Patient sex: M
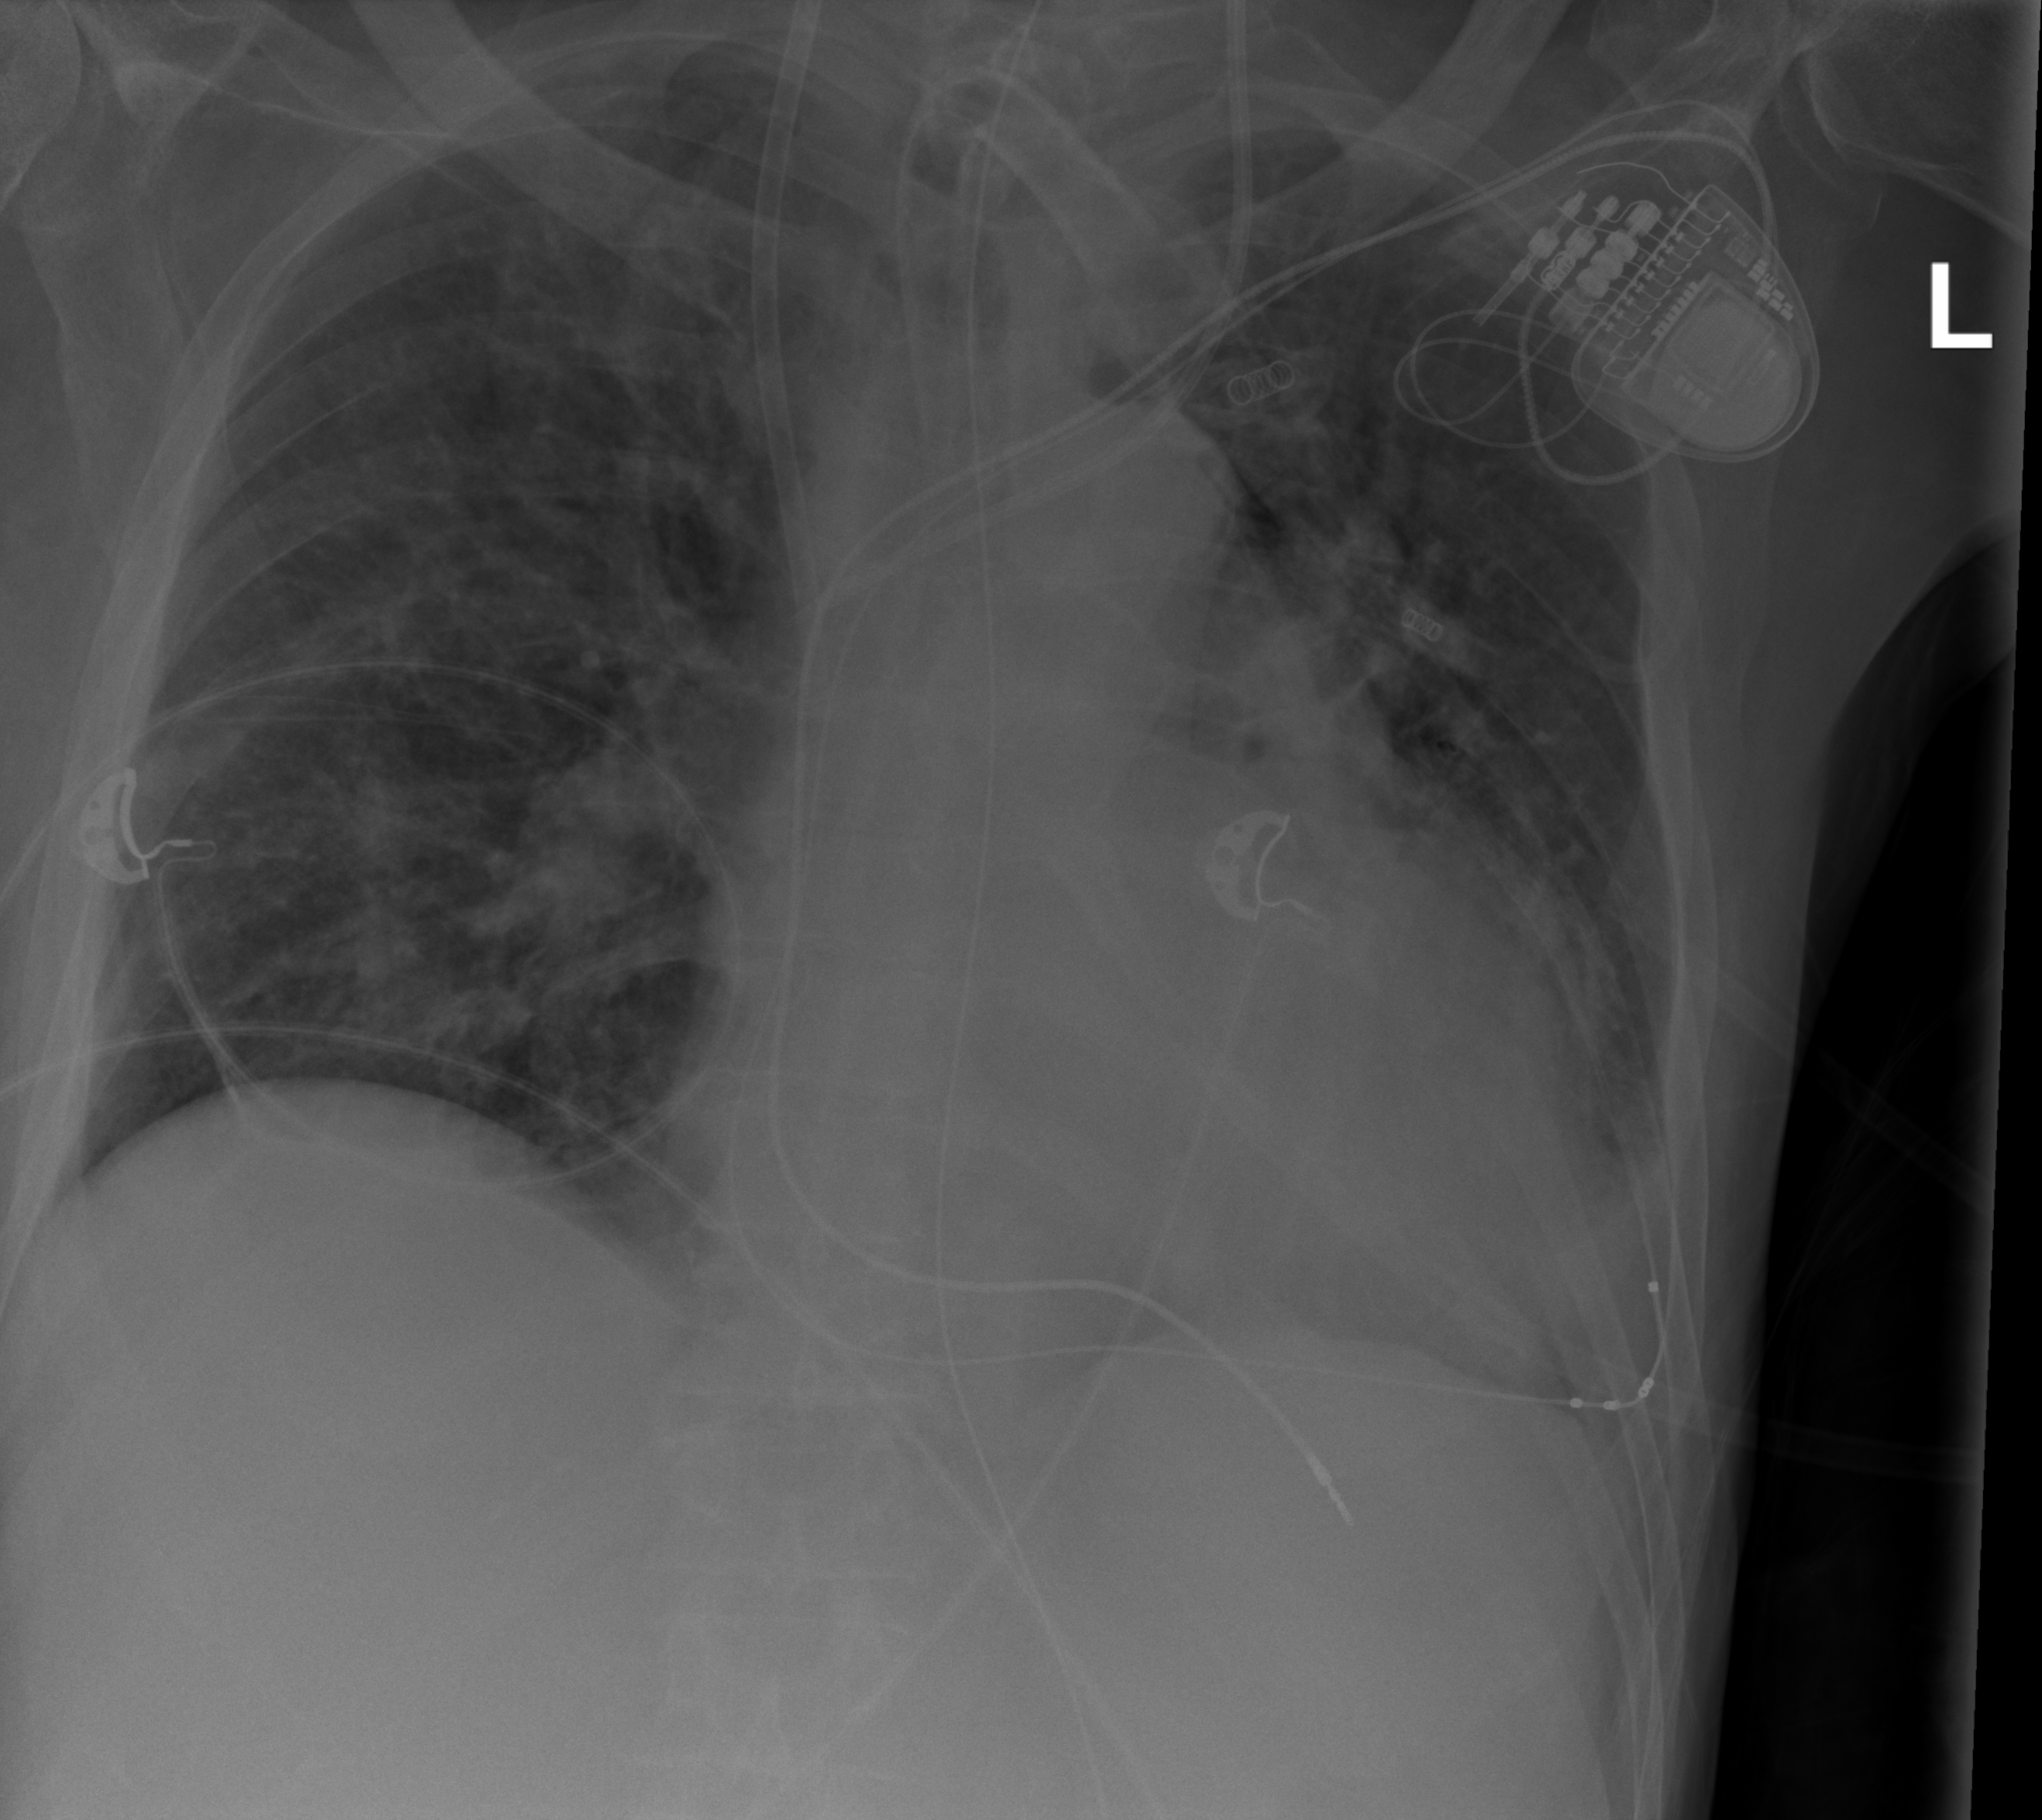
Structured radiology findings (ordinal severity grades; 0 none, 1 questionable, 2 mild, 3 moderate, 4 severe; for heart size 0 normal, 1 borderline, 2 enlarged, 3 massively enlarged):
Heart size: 2
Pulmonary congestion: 1
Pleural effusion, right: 0
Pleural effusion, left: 2
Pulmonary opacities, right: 2
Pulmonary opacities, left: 0
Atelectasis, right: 2
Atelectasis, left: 2